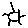
Label: sun